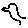
Label: bird